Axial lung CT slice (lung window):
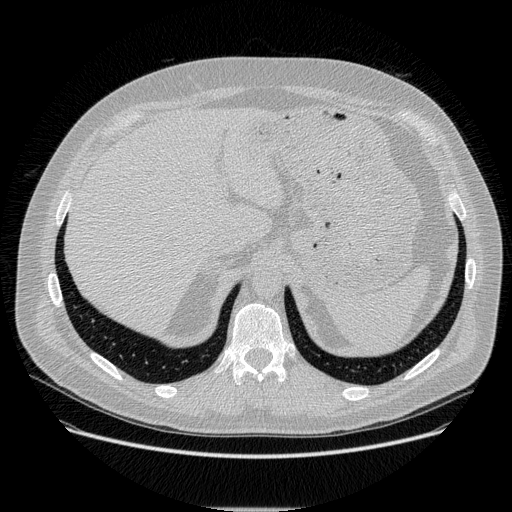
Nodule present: no